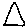
Label: triangle